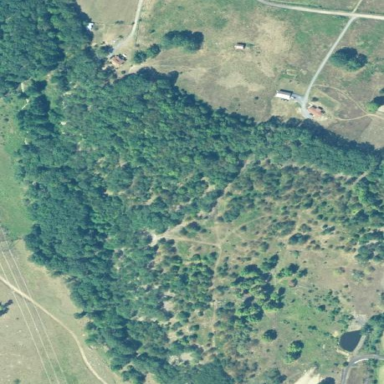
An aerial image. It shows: Beautiful woodland area.